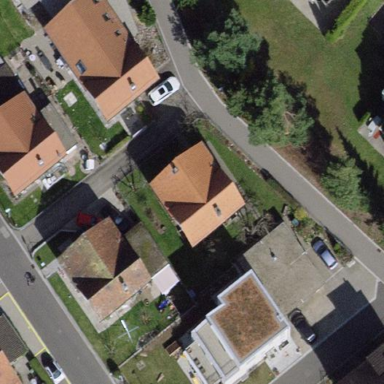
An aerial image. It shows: Detached building.